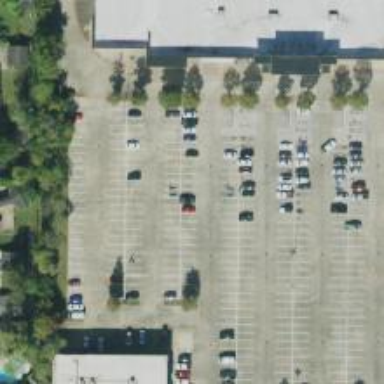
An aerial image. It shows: Parking space is available.